Question: I am Stuck in 'Error: Cannot find symbol variable youtube_url' in android studio everything is fine but this error stopping me to build gradle please help.

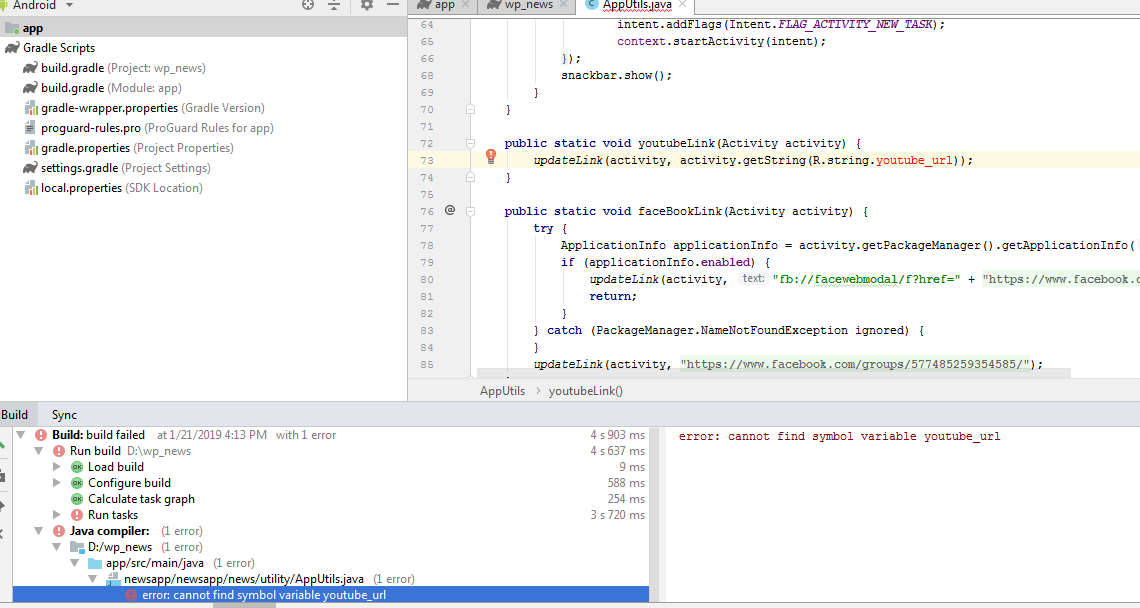
Answer: Remove
activity.getString(R.string.youtube_url)
and write url of youtube video to be shown "www.youtube.com/key"
or
define a string value with name youtube_url in your strings and place url to load